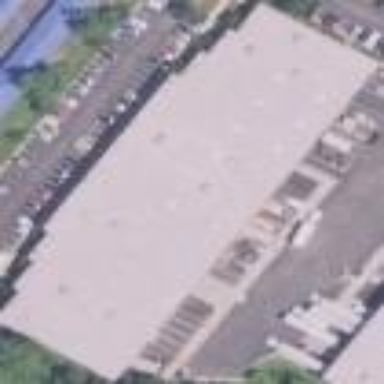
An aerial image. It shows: Commercial building.